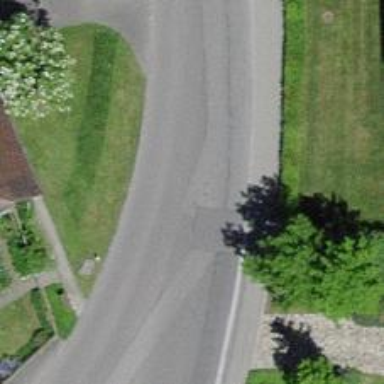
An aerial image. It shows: Residential road with asphalt surface. There is sidewalk on the left side.